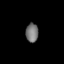
Tissue: lung
Cell type: Endothelial cells
Senescence score: 0.5653
Nuclear area (px): 235
Mean DAPI intensity: 114.451